Question: What are the Layouts used in Android Market Application on Android phones?
Included screenshots below, what kind of layouts this is making use of ?

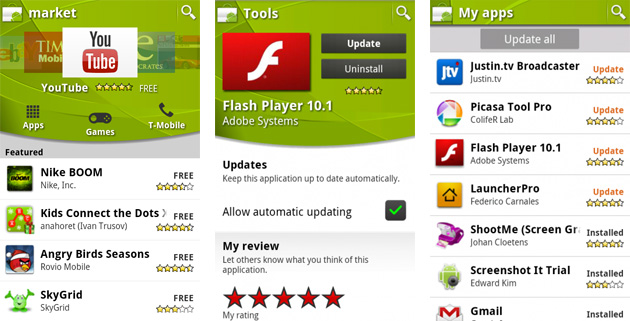
Answer: Market uses ListView mostly. The carousel of images at the top is a custom view. More info here: <URL>